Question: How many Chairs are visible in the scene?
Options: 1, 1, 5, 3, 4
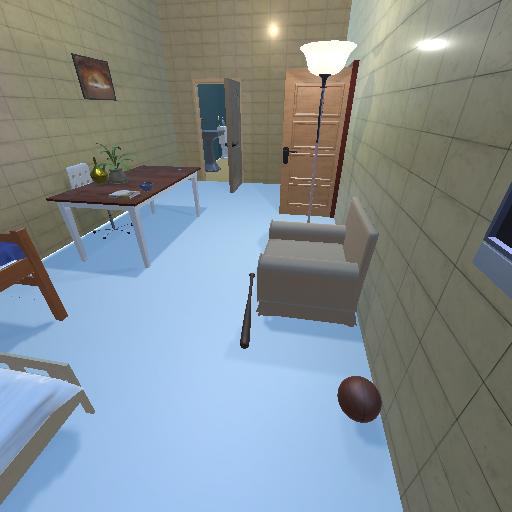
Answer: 1